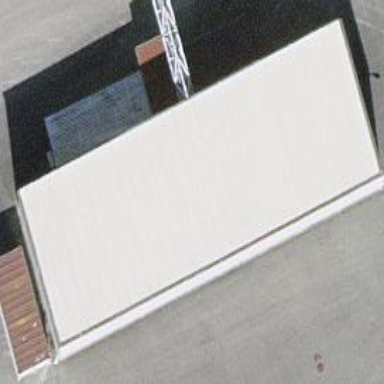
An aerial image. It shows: Commercial building.